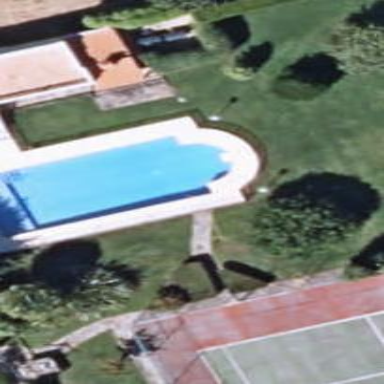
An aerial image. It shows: Swimming pool located in leisure land.